Question: enter image description herePlease help me to fix this issue in IE.
It works fine in Chrome, FF
Please check this URL <URL>

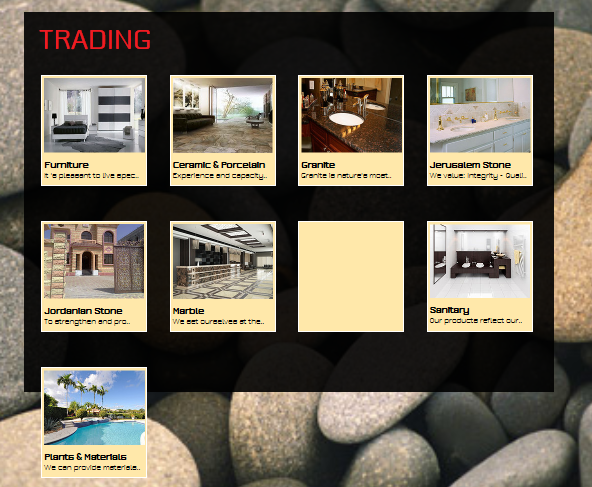
Answer: '''
<div class="trading-img-box">
<a href = "javascript:void(0)" onclick = "document.getElementById('trading6').style.display='block';document.getElementById('body-below-otherpage-small-trading').style.display='none'">
<img class="trading-img" src="img/trading6.png">
**<a>**
<h1 class="trading-h1">Marble</h1>
<p class="trading-p">We set ourselves at the..</p>
</div>
'''
in this box your not closing your anchor tag.
also add:
'''
<p style="height:0; clear:both;"></p>
'''
to make sure your background wraps properly, you could add overflow:auto instead. But i've ran into issues in opera with that forcing a scroll sometimes.